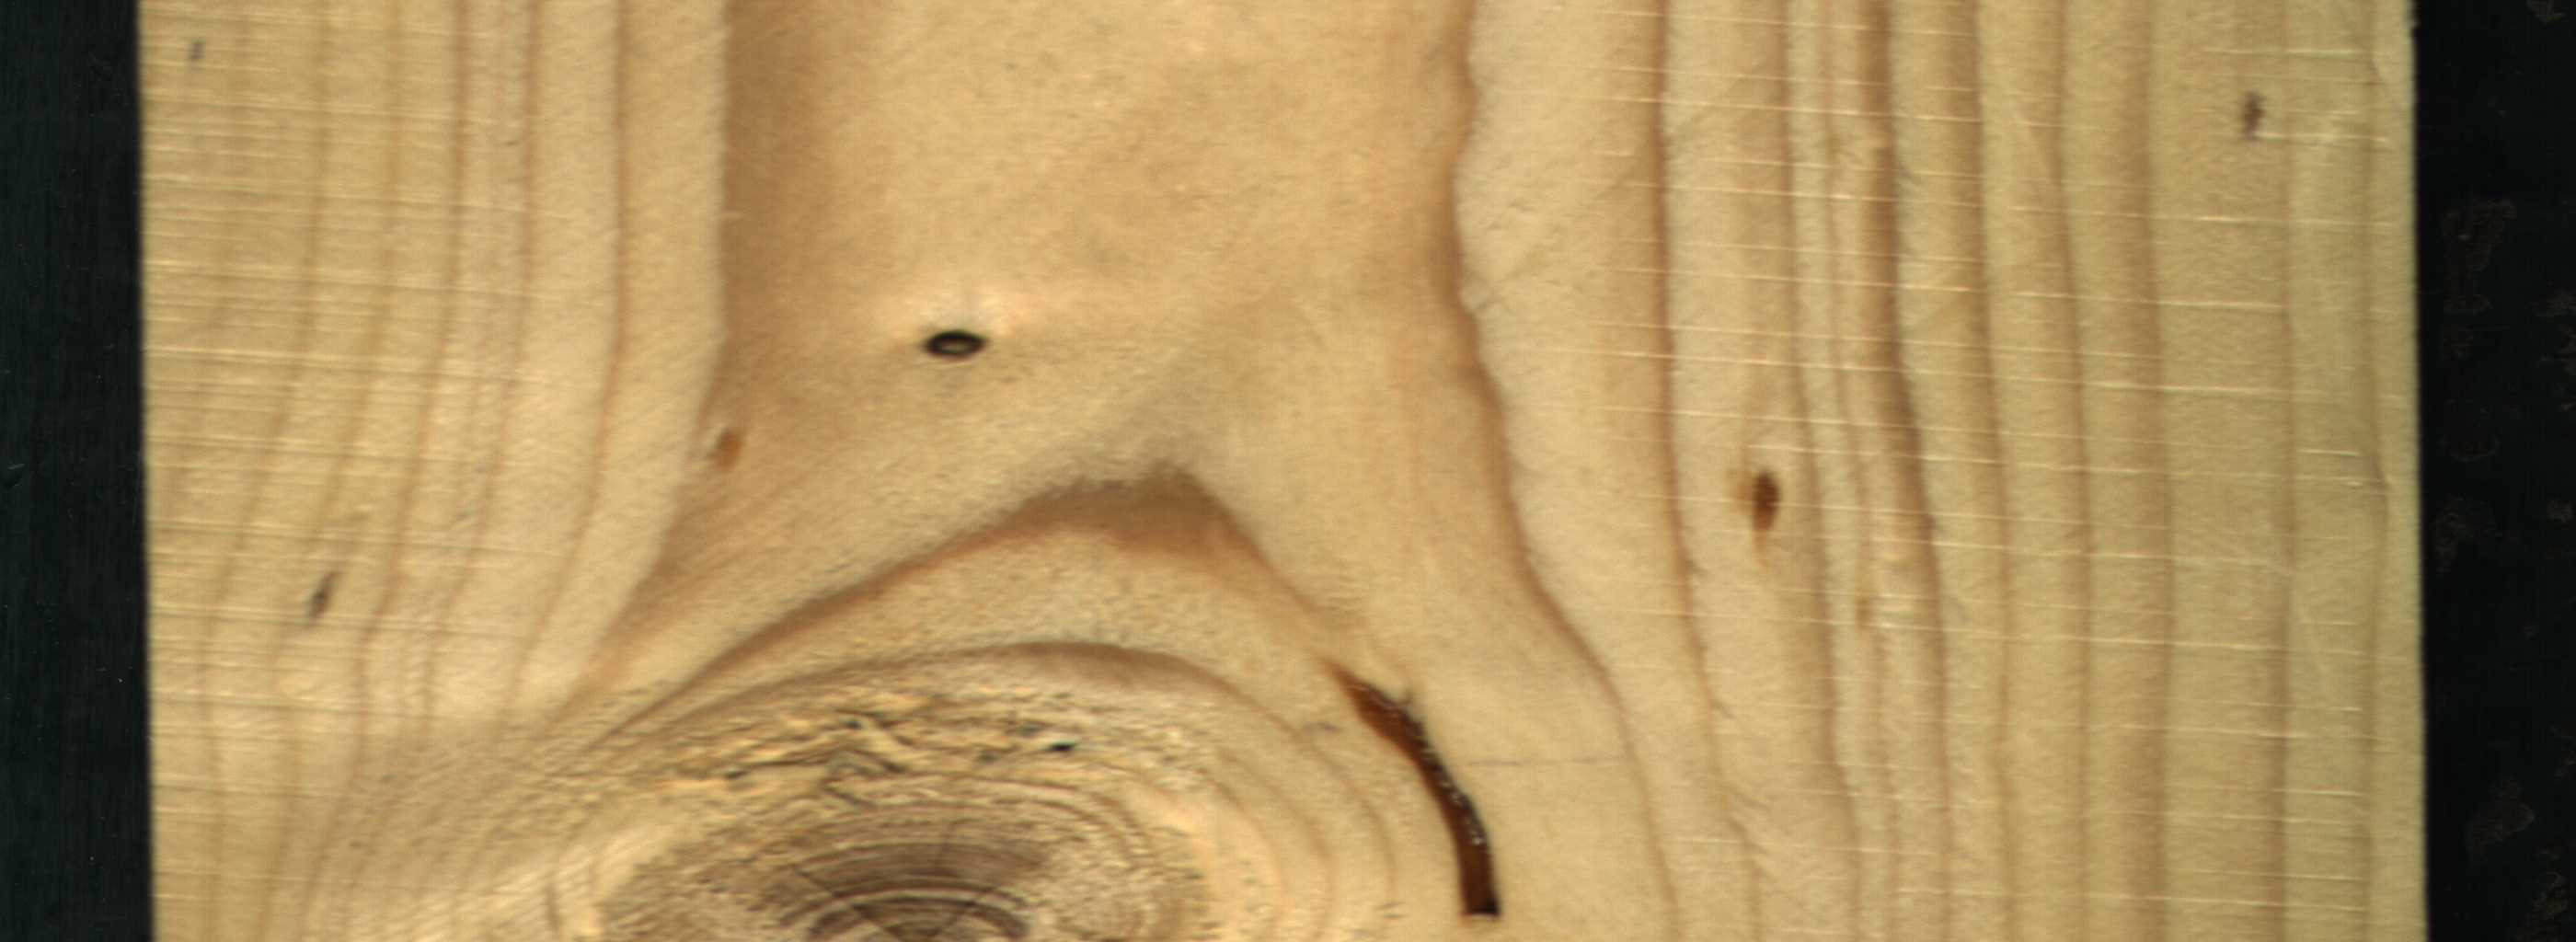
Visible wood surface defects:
resin
resin
resin
knot_with_crack
Dead_Knot